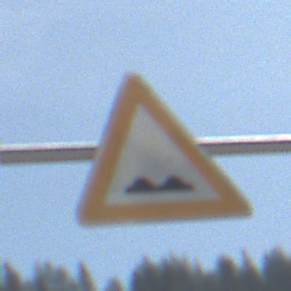
Verkehrszeichen: UnebeneFahrbahn
Umgebung: Outdoor, Nature
Tageszeit: Midday
Wetter: PartlyCloudy
Licht: Natural
Jahreszeit: NotSpecified
Kontrast: HighContrast